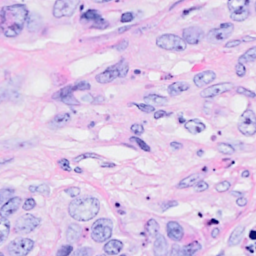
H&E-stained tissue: Breast